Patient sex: F
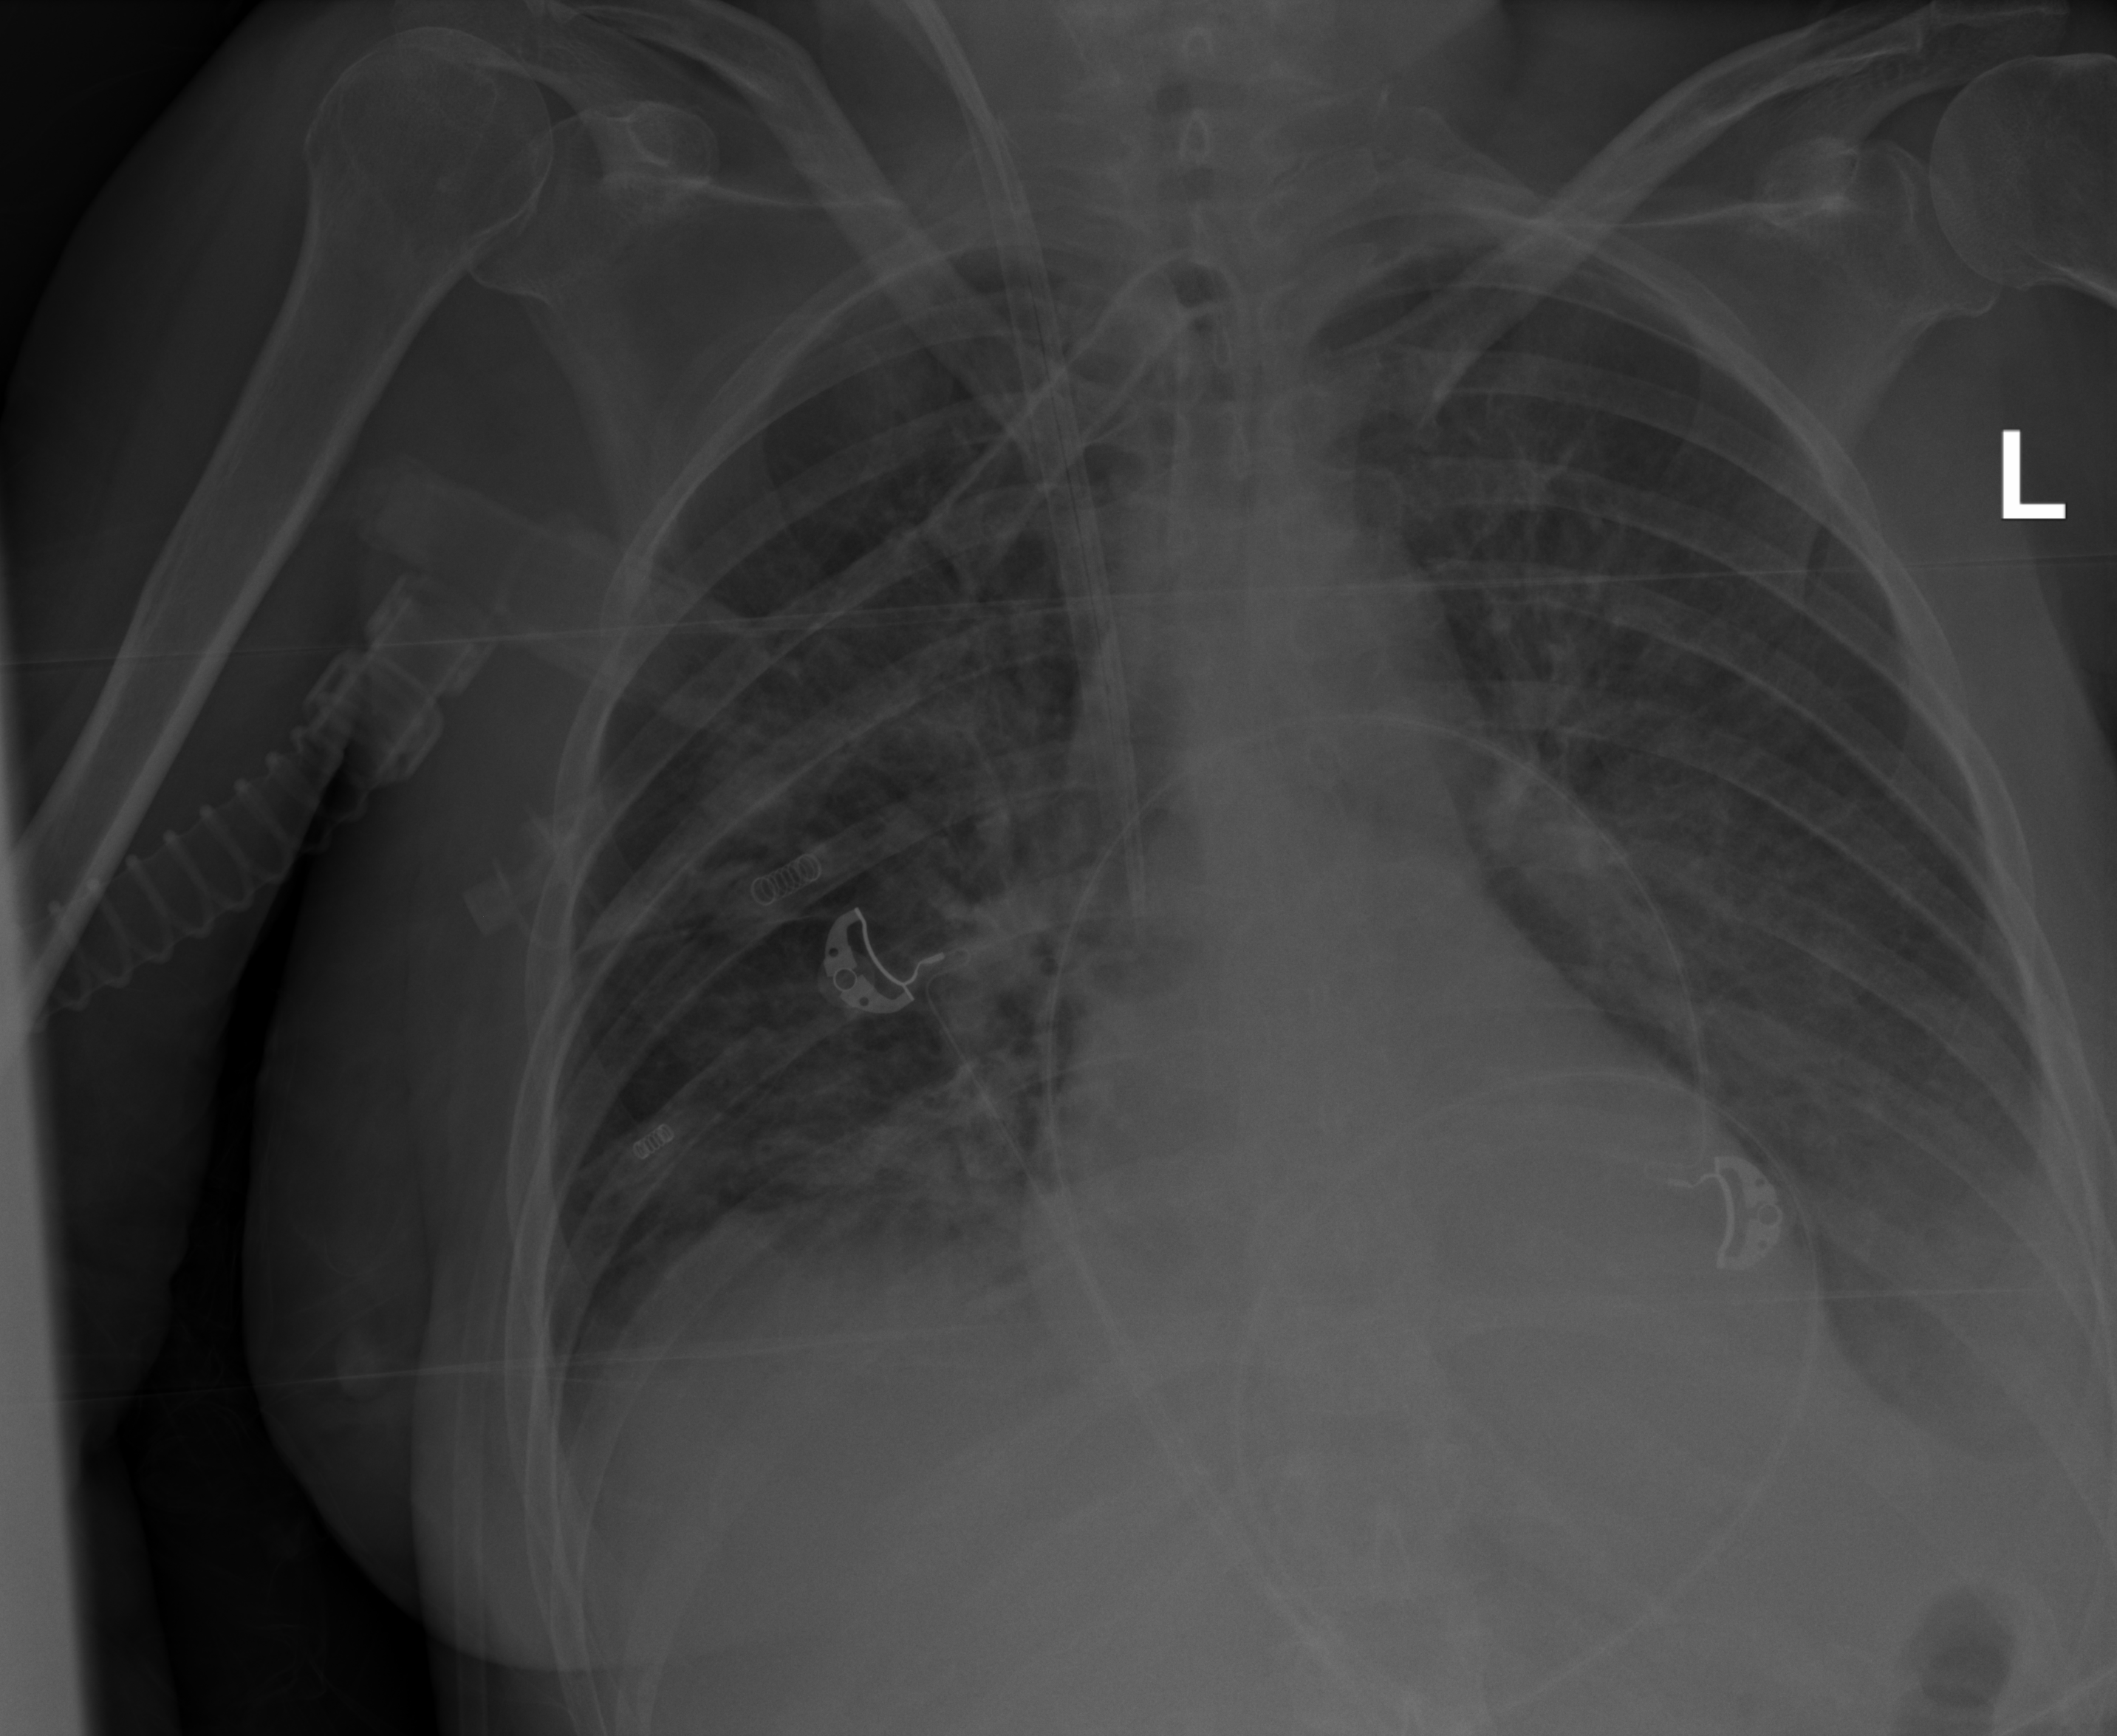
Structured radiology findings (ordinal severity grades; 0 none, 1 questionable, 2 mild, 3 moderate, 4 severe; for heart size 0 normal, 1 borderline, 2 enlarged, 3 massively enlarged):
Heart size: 0
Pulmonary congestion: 2
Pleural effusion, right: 2
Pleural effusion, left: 2
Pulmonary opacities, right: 1
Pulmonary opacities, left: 2
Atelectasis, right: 2
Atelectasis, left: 2